Field crop: maize
Growth stage: 2
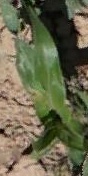
Species: maize